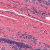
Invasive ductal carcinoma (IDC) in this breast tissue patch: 1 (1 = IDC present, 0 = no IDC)